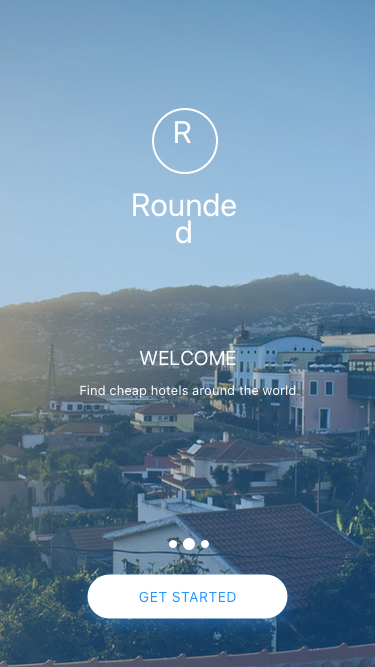
Text in this UI design:
Welcome
Find cheap hotels around the world